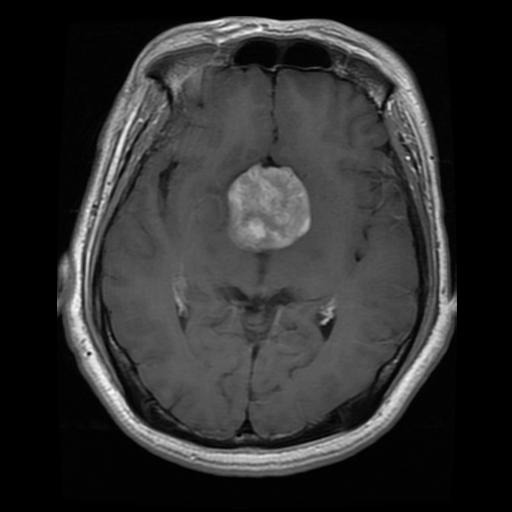
Label: pituitary